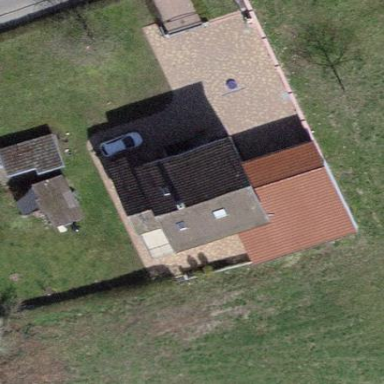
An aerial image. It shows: Detached building with gabled roof.